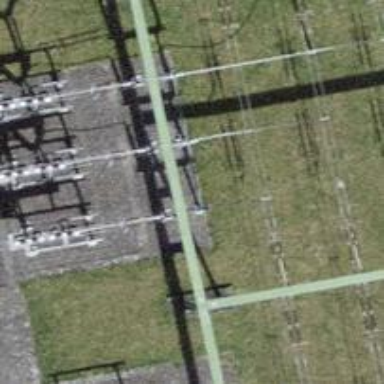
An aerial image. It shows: Switch for power supply.